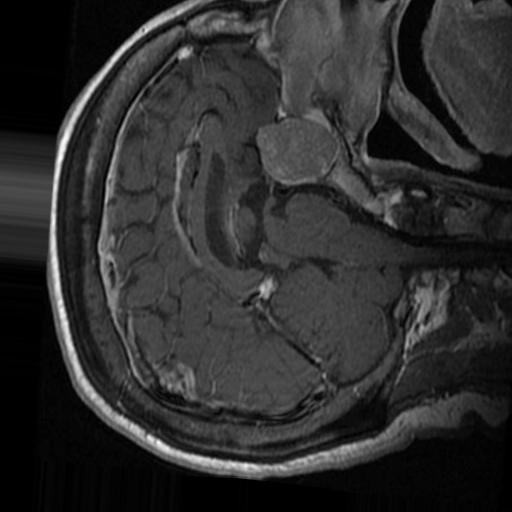
Label: brain_tumor